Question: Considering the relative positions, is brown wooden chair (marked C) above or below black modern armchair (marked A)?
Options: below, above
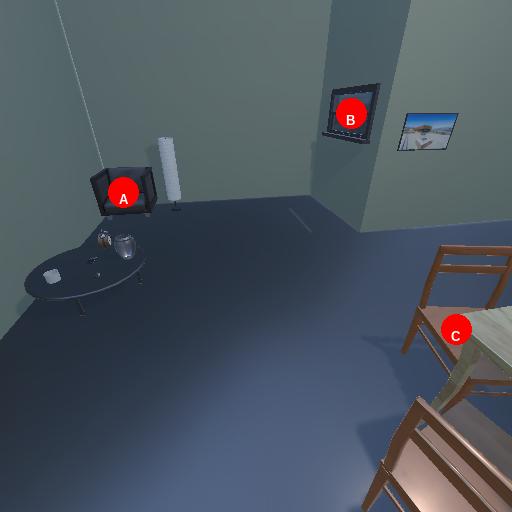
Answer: below